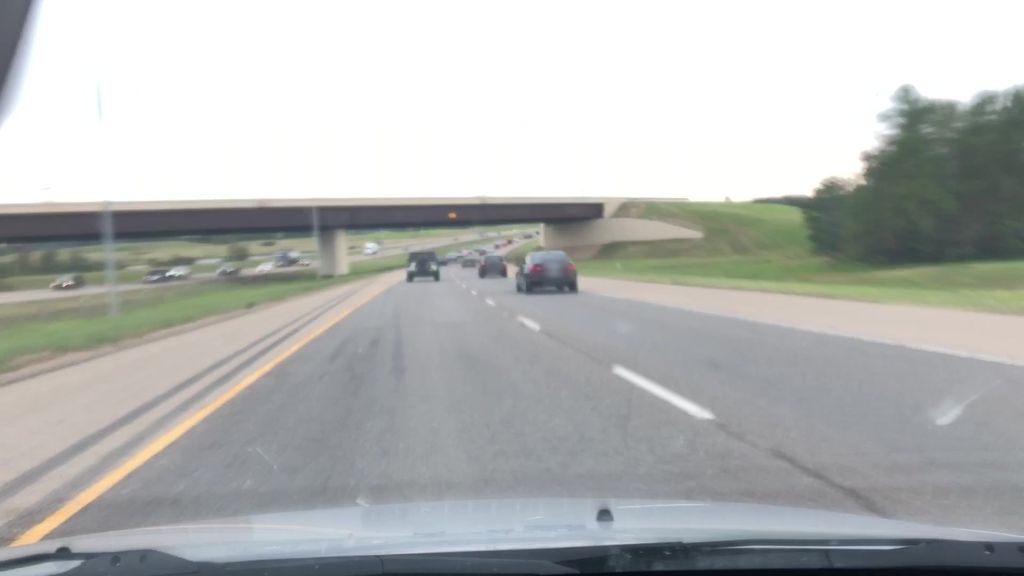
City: edmonton